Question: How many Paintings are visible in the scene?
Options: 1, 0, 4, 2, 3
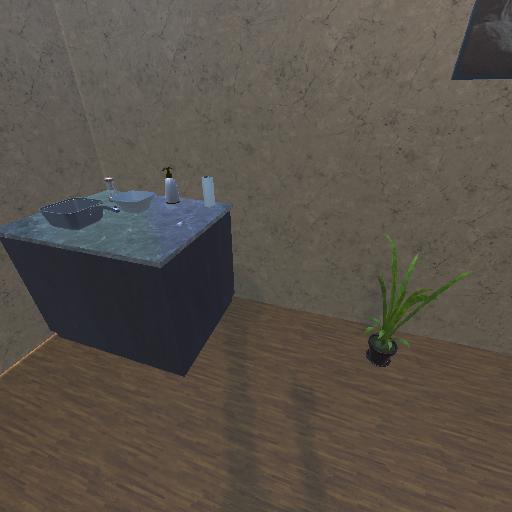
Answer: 1